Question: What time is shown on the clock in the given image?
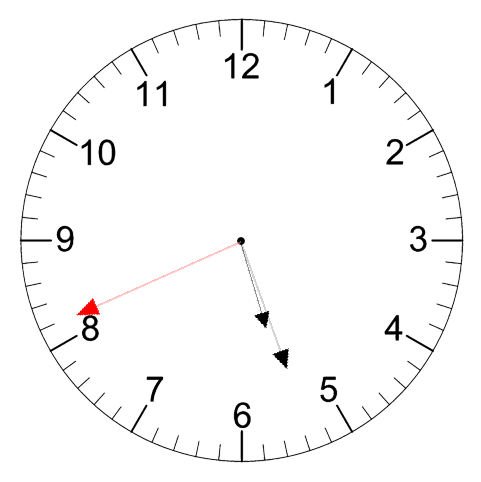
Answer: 05:26:41